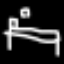
Label: bed